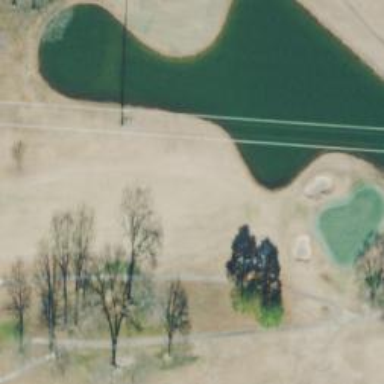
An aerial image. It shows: Golf hole.